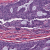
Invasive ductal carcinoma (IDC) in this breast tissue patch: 1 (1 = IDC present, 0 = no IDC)